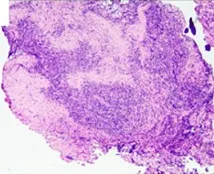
Histological features of the lesion revealed an IgG4-related inflammatory pseudotumor. Hematoxylin, and . Eosin (H&E) stain showed the lesion was composed of sclerosing fibrosis associated with dense lymphoplasmacytic infiltration. X40.
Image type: pathology (h&e)